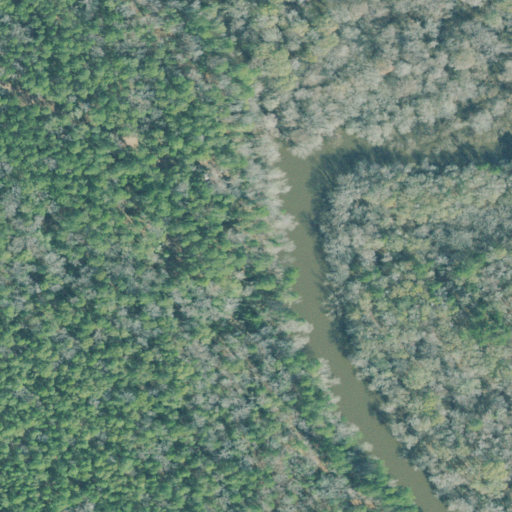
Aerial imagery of cliff(s) in Georgia named Saint Peters Bluff containing woody wetlands, evergreen forest, open water, open development, and herbaceous wetlands